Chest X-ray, PA view. Patient: 79 years old, sex M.
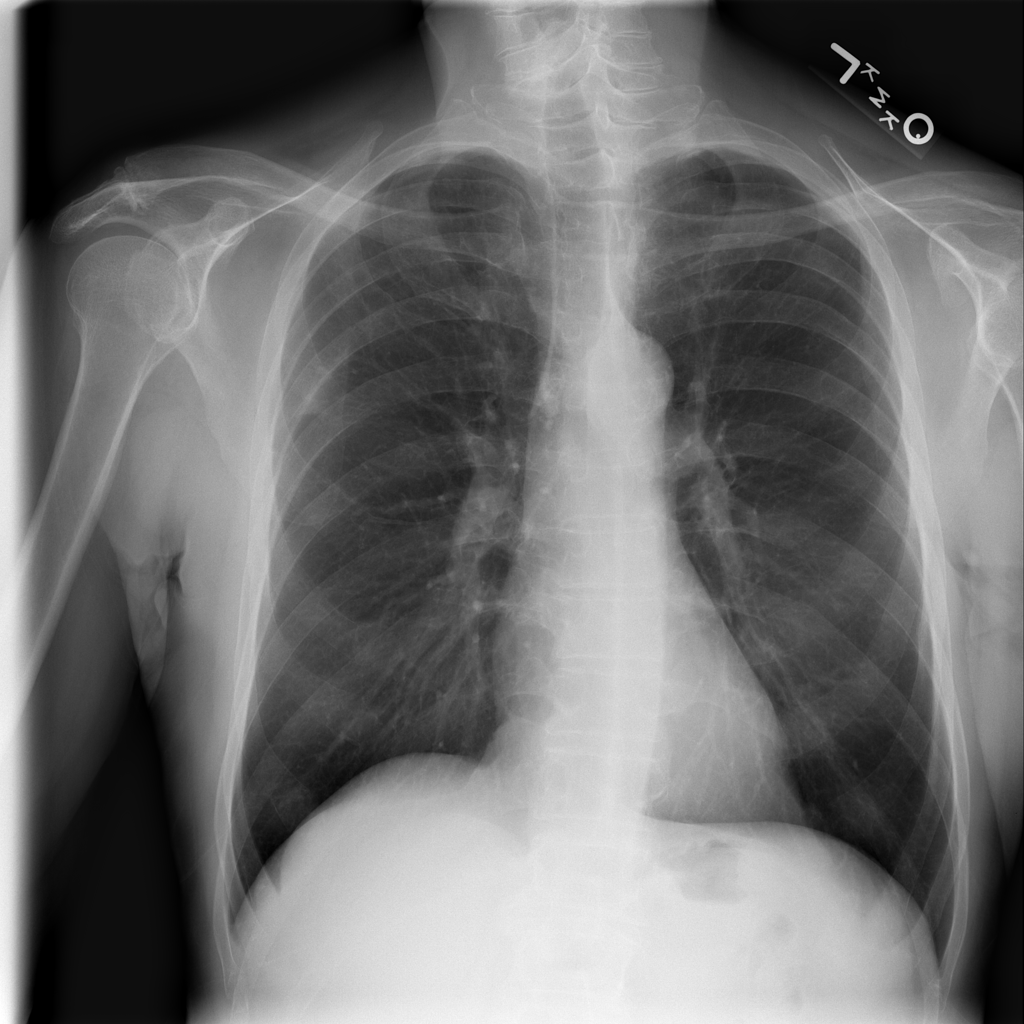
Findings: No Finding